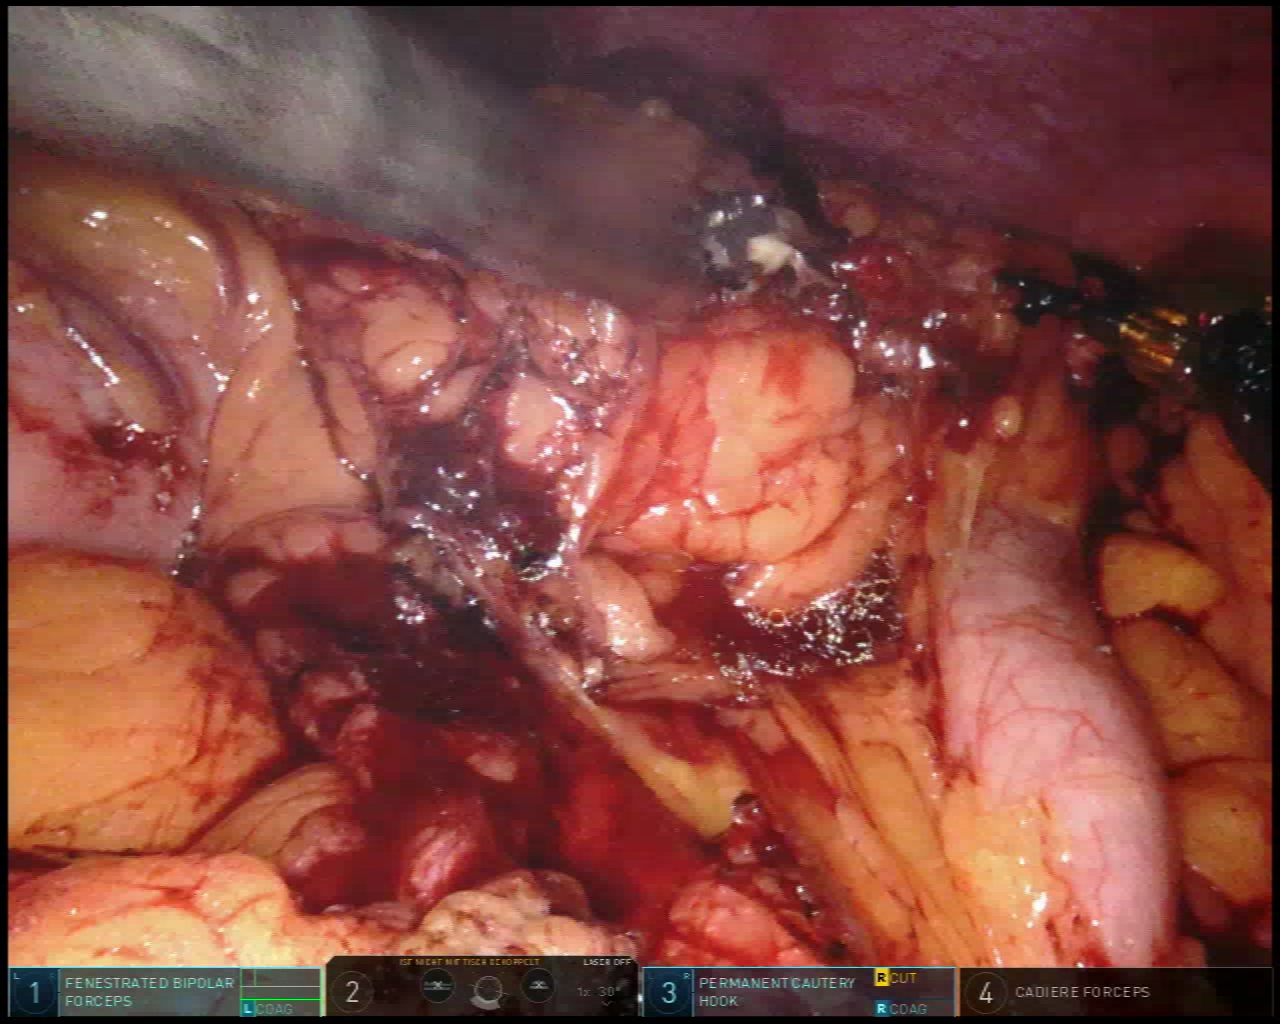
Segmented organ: stomach
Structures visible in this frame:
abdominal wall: yes
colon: yes
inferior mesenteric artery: no
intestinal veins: no
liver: no
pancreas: no
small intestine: no
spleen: no
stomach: yes
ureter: no
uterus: no
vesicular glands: no